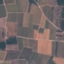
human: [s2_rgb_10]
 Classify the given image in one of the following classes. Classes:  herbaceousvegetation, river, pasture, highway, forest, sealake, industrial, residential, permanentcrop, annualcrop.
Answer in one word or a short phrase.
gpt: PermanentCrop